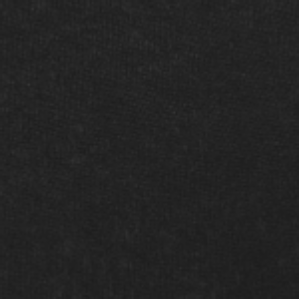
Label: frost